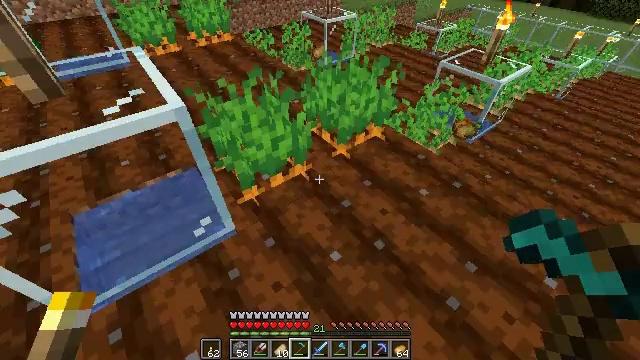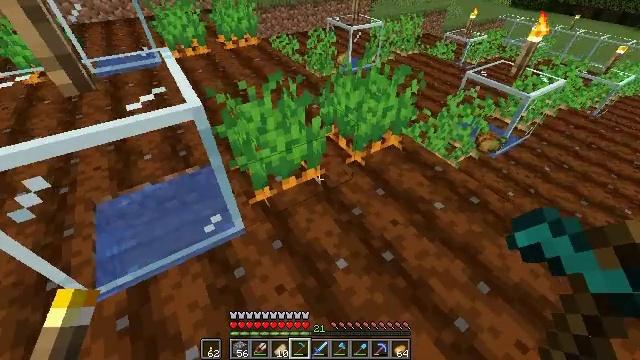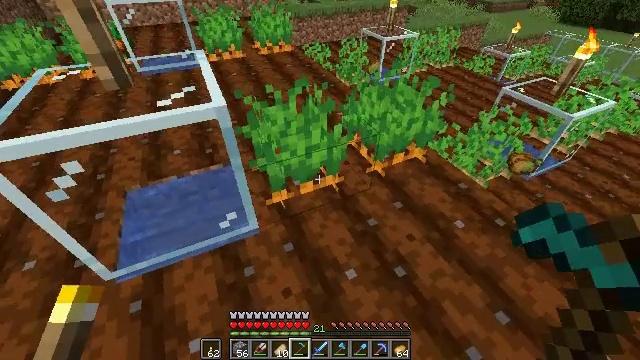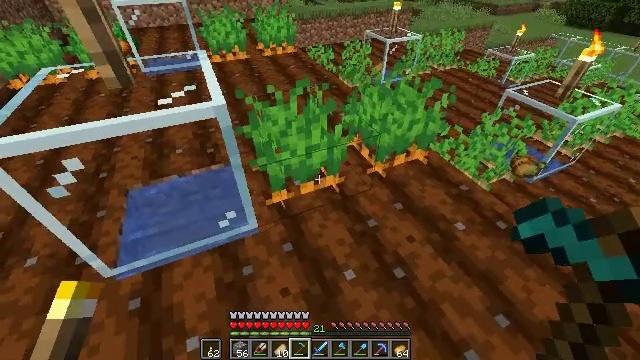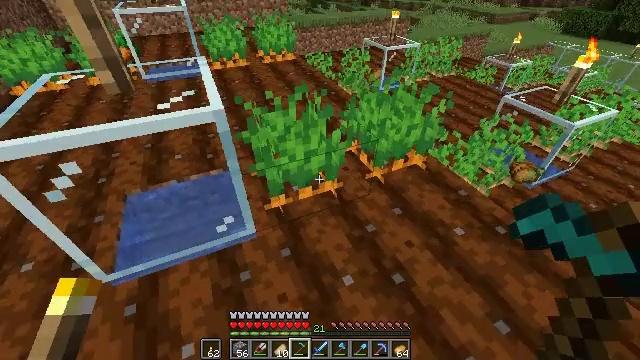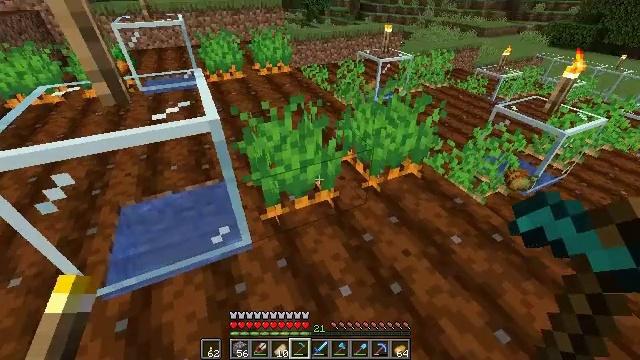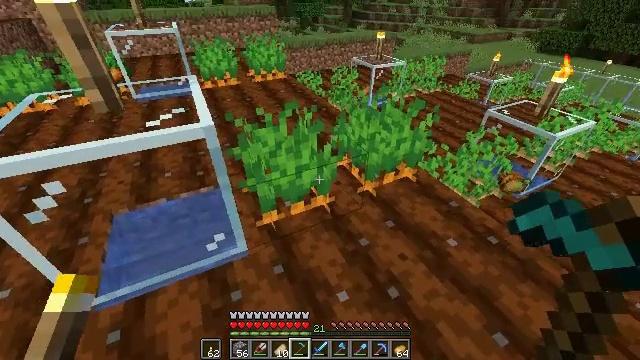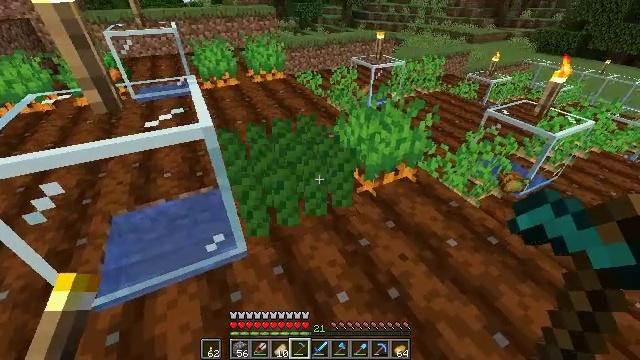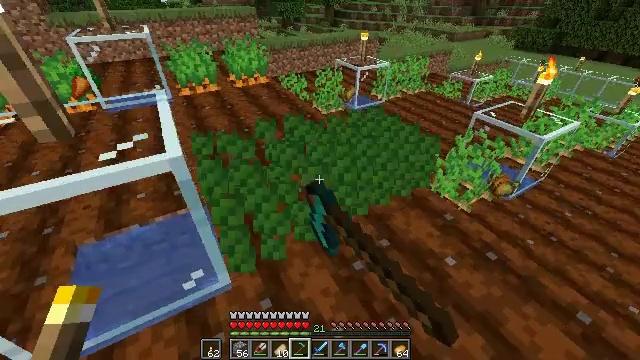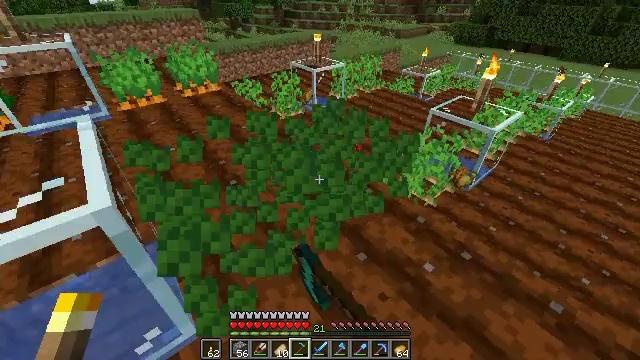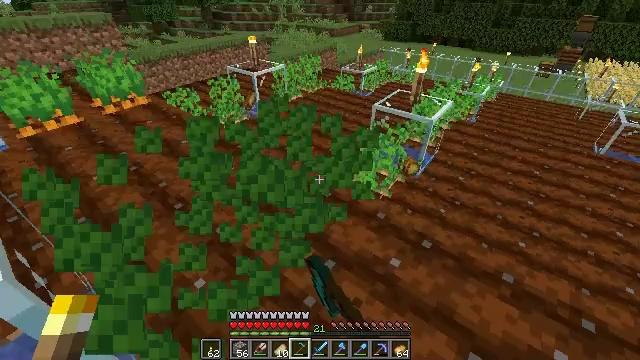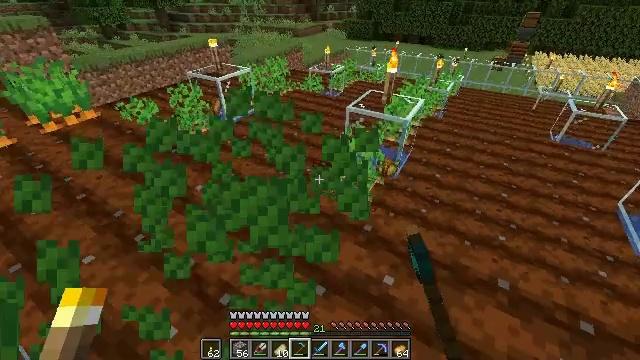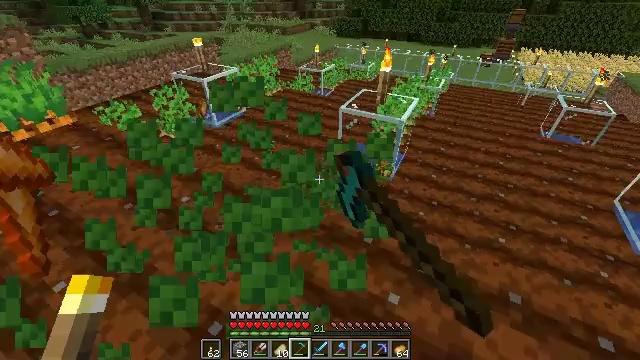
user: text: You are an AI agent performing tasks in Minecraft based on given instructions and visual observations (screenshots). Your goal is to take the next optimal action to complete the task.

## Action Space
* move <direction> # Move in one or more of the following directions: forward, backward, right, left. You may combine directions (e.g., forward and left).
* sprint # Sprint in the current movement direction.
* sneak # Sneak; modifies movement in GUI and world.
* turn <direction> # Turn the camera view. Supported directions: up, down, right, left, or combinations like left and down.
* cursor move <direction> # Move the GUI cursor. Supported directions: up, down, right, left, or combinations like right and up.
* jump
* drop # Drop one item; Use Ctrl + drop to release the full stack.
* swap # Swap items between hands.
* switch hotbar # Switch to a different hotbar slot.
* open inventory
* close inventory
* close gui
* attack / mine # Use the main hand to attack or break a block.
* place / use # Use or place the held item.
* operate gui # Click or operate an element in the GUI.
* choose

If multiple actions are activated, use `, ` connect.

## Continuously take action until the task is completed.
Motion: motion action
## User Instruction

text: Gather carrots from the field.
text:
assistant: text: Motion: turn left and up
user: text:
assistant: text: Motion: turn left and up
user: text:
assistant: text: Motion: no_op
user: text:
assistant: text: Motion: turn up
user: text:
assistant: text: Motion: turn up
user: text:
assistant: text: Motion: turn right and up
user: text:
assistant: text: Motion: move forward, attack / mine
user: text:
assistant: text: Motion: move forward, turn right, attack / mine
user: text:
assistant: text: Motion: move forward, turn right, attack / mine
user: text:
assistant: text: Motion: move forward, turn right, attack / mine
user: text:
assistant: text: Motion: move forward, turn right, attack / mine
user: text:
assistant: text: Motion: move forward, turn right, attack / mine
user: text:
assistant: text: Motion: attack / mine